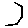
Label: hexagon